Question: Am using VS2010. The solution has vb and .net projects.
Am trying to build a deployment project for the VB windows service. The deployment project is also in vb.
However, am unable to set the TargetPlatform of the setup project to "AnyCPU". The options available are x86, x64 and Itanium. All the other libraries and the Windows service project is set to "AnyCPU".
Also: There is no provision to edit/Add platforms in this dropdown. Configuration manager already has "AnyCPU" option and thats the selected option.

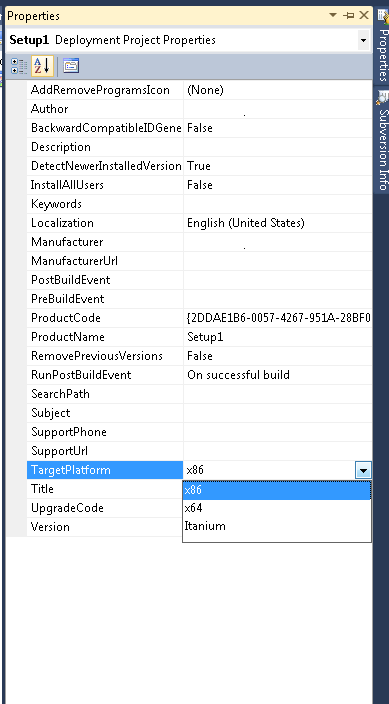
Answer: That's because you're now picking something subtly different - where it's going to install.
<URL>:
> x86
The package can be installed on any 32-bit platform; when installing to a 64-bit platform, files are installed to 32-bit folders.x64
The package is for machines supporting the AMD64 and EM64T instruction sets; when attempting to install to a 32-bit platform or any other 64-bit platform, an error is raised and installation is halted.
Or to put it another way - on an x64 system, there are two 'Program Files' folders you can install into - the 64 bit one or the 32 bit one. You have to choose which one you're going to go for.
---
(Also, you might want to consider reading up on Wix or some other installer technology. Deployment projects no longer exist in the 2012 product line)